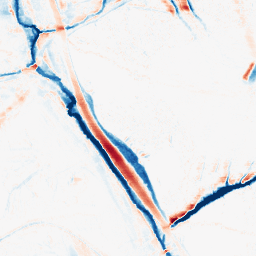
Category: morphological
Decomposition family: morphological_ellipse
Decomposition parameters: operation: average
width: 10
height: 20
Upsampling method: sinc_hamming
Upsampling parameters: scale: 8
kernel_size: 16
Upsampling scale: 8